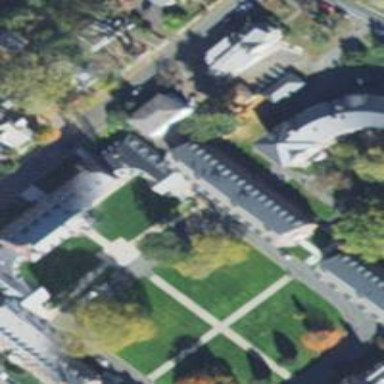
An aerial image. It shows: Dormitory building.